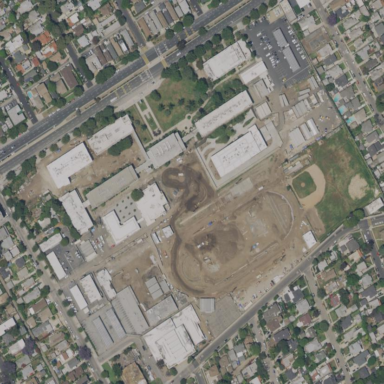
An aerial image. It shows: School.